Field crop: maize
Growth stage: 1
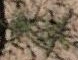
Species: salsola